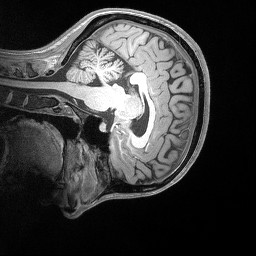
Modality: T1w
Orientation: sagittal
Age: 30
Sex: female
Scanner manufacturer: siemens
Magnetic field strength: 3 T
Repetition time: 2.53 s
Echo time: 0.00164 s